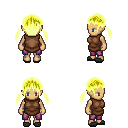
a pixel art fantasy rpg character, female body template, human, tanned skin, brown tunic, magenta pants, gold twin-tailed hairstyle, gray slippers, four views (front, back, left, right), 2x2 character sprite sheet, small pixel art, hard edges, no anti-aliasing